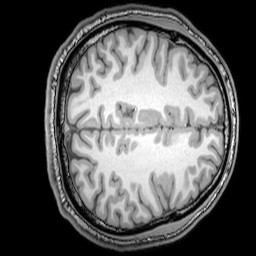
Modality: T1w
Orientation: axial
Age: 25
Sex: male
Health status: healthy
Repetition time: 0.081 s
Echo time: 0.037 s